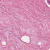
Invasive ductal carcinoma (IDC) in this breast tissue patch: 0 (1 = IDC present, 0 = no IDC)